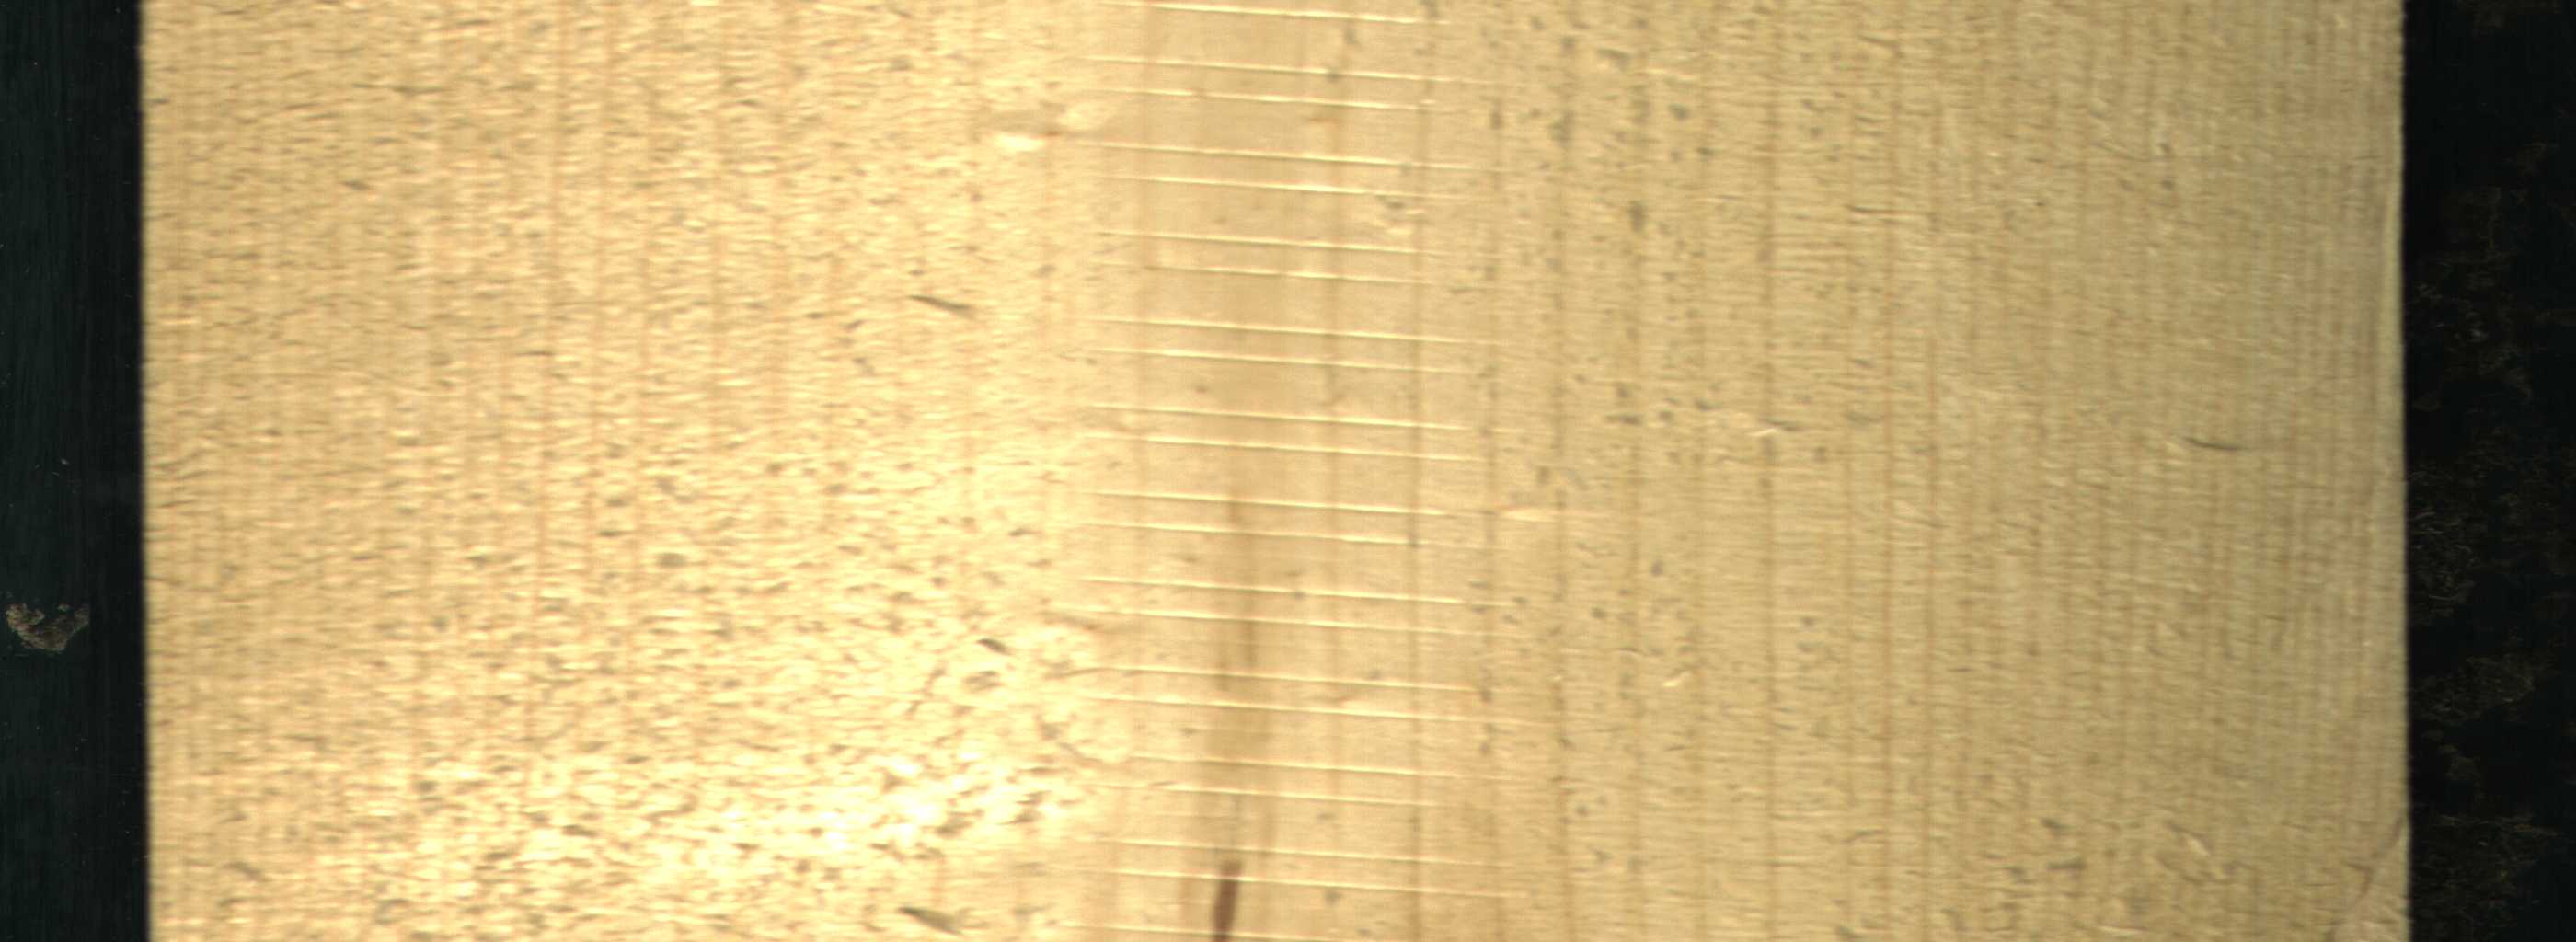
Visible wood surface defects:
Quartzity